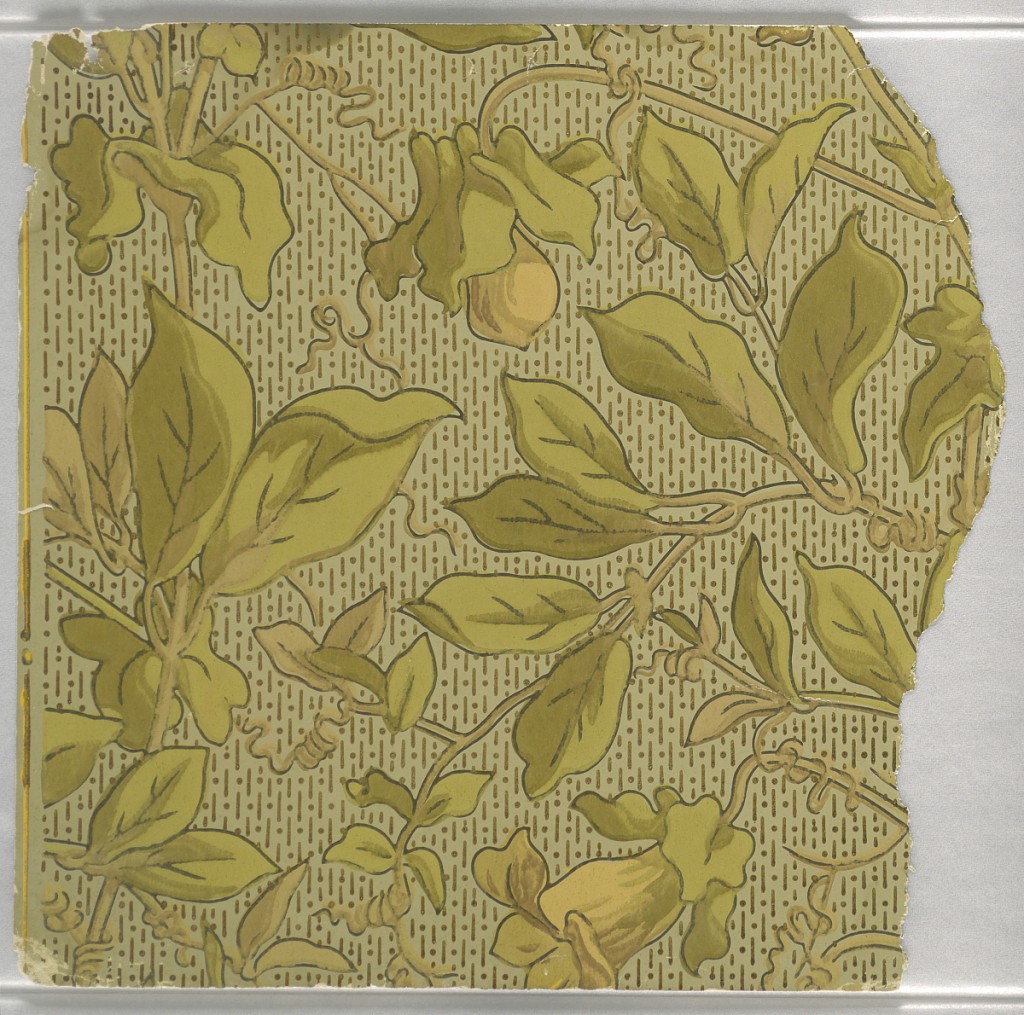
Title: Sidewall sample
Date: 1880–90
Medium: Machine-printed on paper
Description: Fragmentary wallpapers from sample book, including aesthetic-style and Anglo-Japanesque designs.

72 pages of samples.